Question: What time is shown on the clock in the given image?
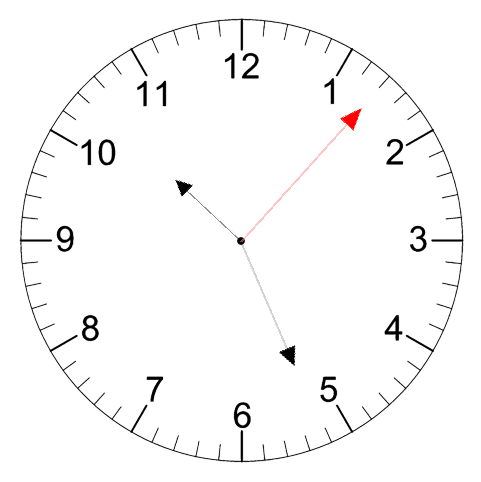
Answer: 10:26:07